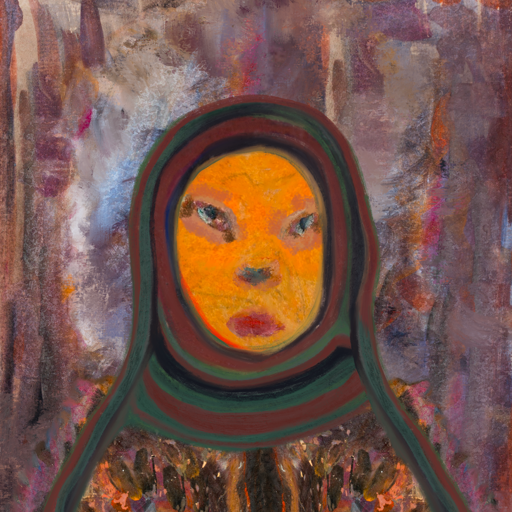
Background: Hypocrite, Head And Neck Front: Sisters, Face Front: Boggyland, Bust: Gypsy_Queen, Hair Front: Blank, Head Accessory: After_Raid_Scarf, Second Necklace: Blank, Necklace: Blank, Baby: Blank